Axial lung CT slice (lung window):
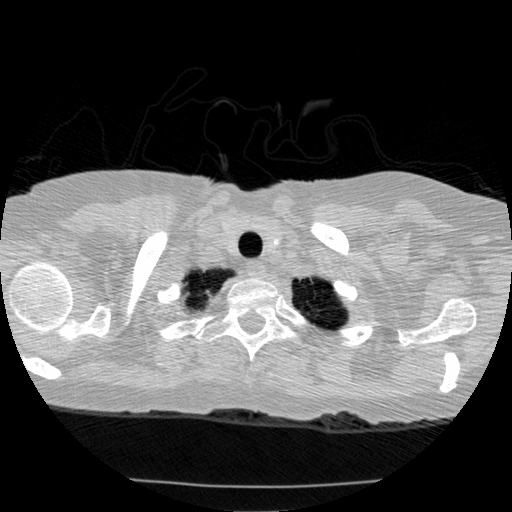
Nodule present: no